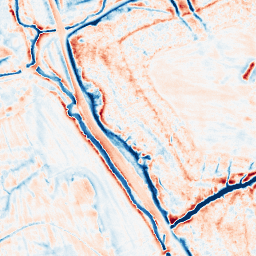
Category: edge_preserving
Decomposition family: guided
Decomposition parameters: radius: 4
eps: 0.01
Upsampling method: sinc_blackman
Upsampling parameters: scale: 2
kernel_size: 8
Upsampling scale: 2